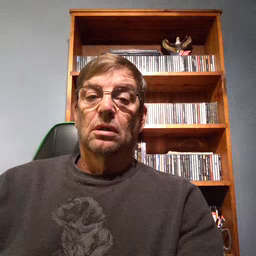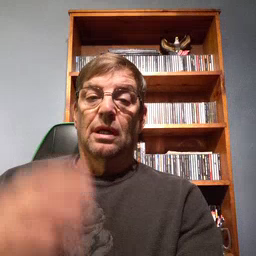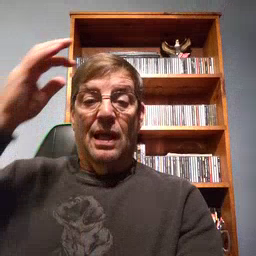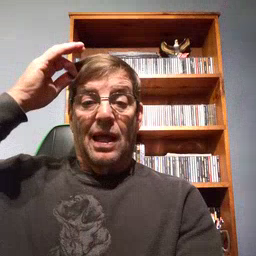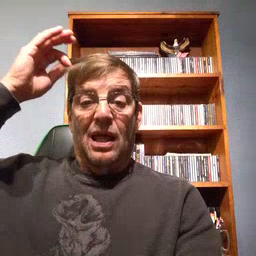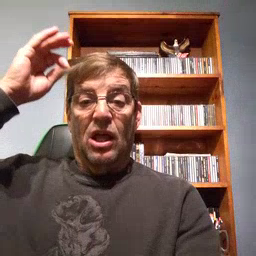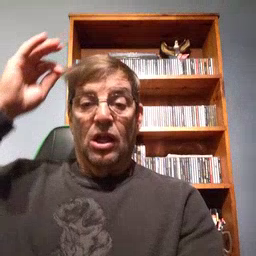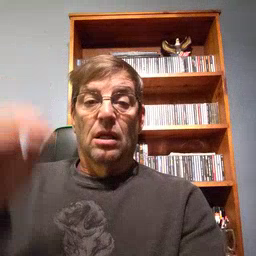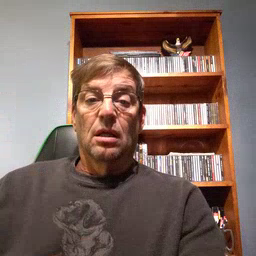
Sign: hair